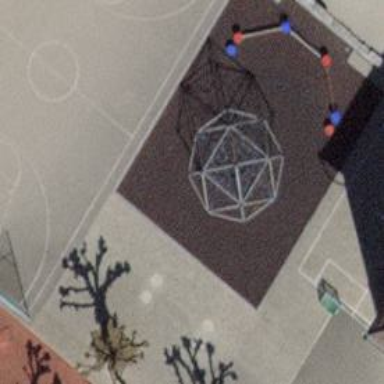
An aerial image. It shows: Playground featuring climbing frame.